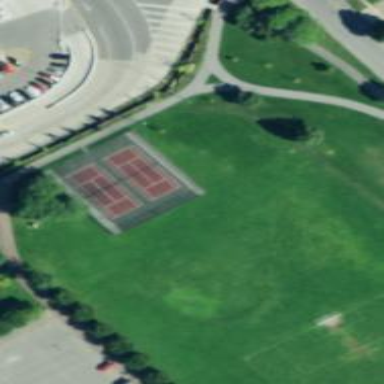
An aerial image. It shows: Asphalt tennis court.